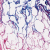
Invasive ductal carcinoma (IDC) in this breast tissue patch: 0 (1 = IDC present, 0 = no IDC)